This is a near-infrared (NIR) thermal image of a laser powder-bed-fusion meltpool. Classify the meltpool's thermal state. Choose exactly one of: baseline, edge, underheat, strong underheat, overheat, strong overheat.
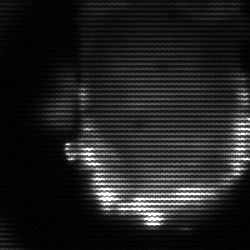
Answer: baseline